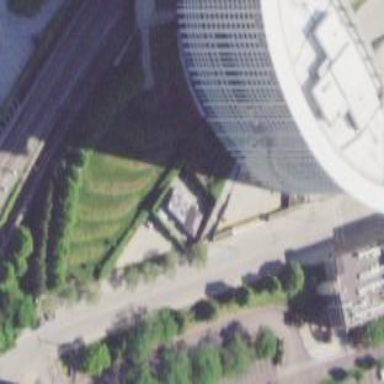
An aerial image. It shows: Courthouse building.